Question: I'm writing a custom view that displays signals. In order to shorten my onDraw() time I cache everything I've drawn so far in a Bitmap and just append to that in every onDraw() call. By doing this I can save huge amounts of time since I only need to draw a few fixels at a time instead of redoing the whole thing.
There is on thing bothering me though - it appears as drawing directly to the provided canvas provides a more "accurate" drawing than drawing on the bitmap first and then drawing the bitmap on the canvas. By looking at the lower part of the following picture you can see the difference:

I uploaded a demo project displaying the discrepancy at <URL> but the relevant code is as follows:
'''
@Override
public void onDraw(Canvas canvas) {
if(cachedBitmap == null) {
cachedBitmap = Bitmap.createBitmap(getWidth(), 200, Config.ARGB_8888);
cachedCanvas = new Canvas(cachedBitmap);
}
for(int i = 0; i < COORDS.length; i++) {
float[] curCoords = COORDS[i];
canvas.drawLine(curCoords[0], curCoords[1], curCoords[2], curCoords[3], linePaint);
cachedCanvas.drawLine(curCoords[0], curCoords[1], curCoords[2], curCoords[3], linePaint);
}
canvas.drawBitmap(cachedBitmap, 0, 120, null);
}
'''
Why are the two traces not the same and more importantly, how can I make the lower trace look like the upper one?
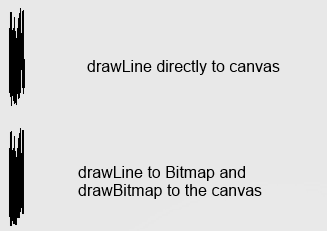
Answer: The reason for the differences is that the canvas drawing is done by hardware acceleration (GPU), and the bitmap drawing is done by software (CPU). If you disable hardware acceleration, they become the exact same.
If you multiply the X coordinates by 10, you will see that the difference is in the way lines are joined. These are minor one pixel difference and I wouldn't bother with them. I am not sure which one is the more accurate, they seem like just slightly different implementations.